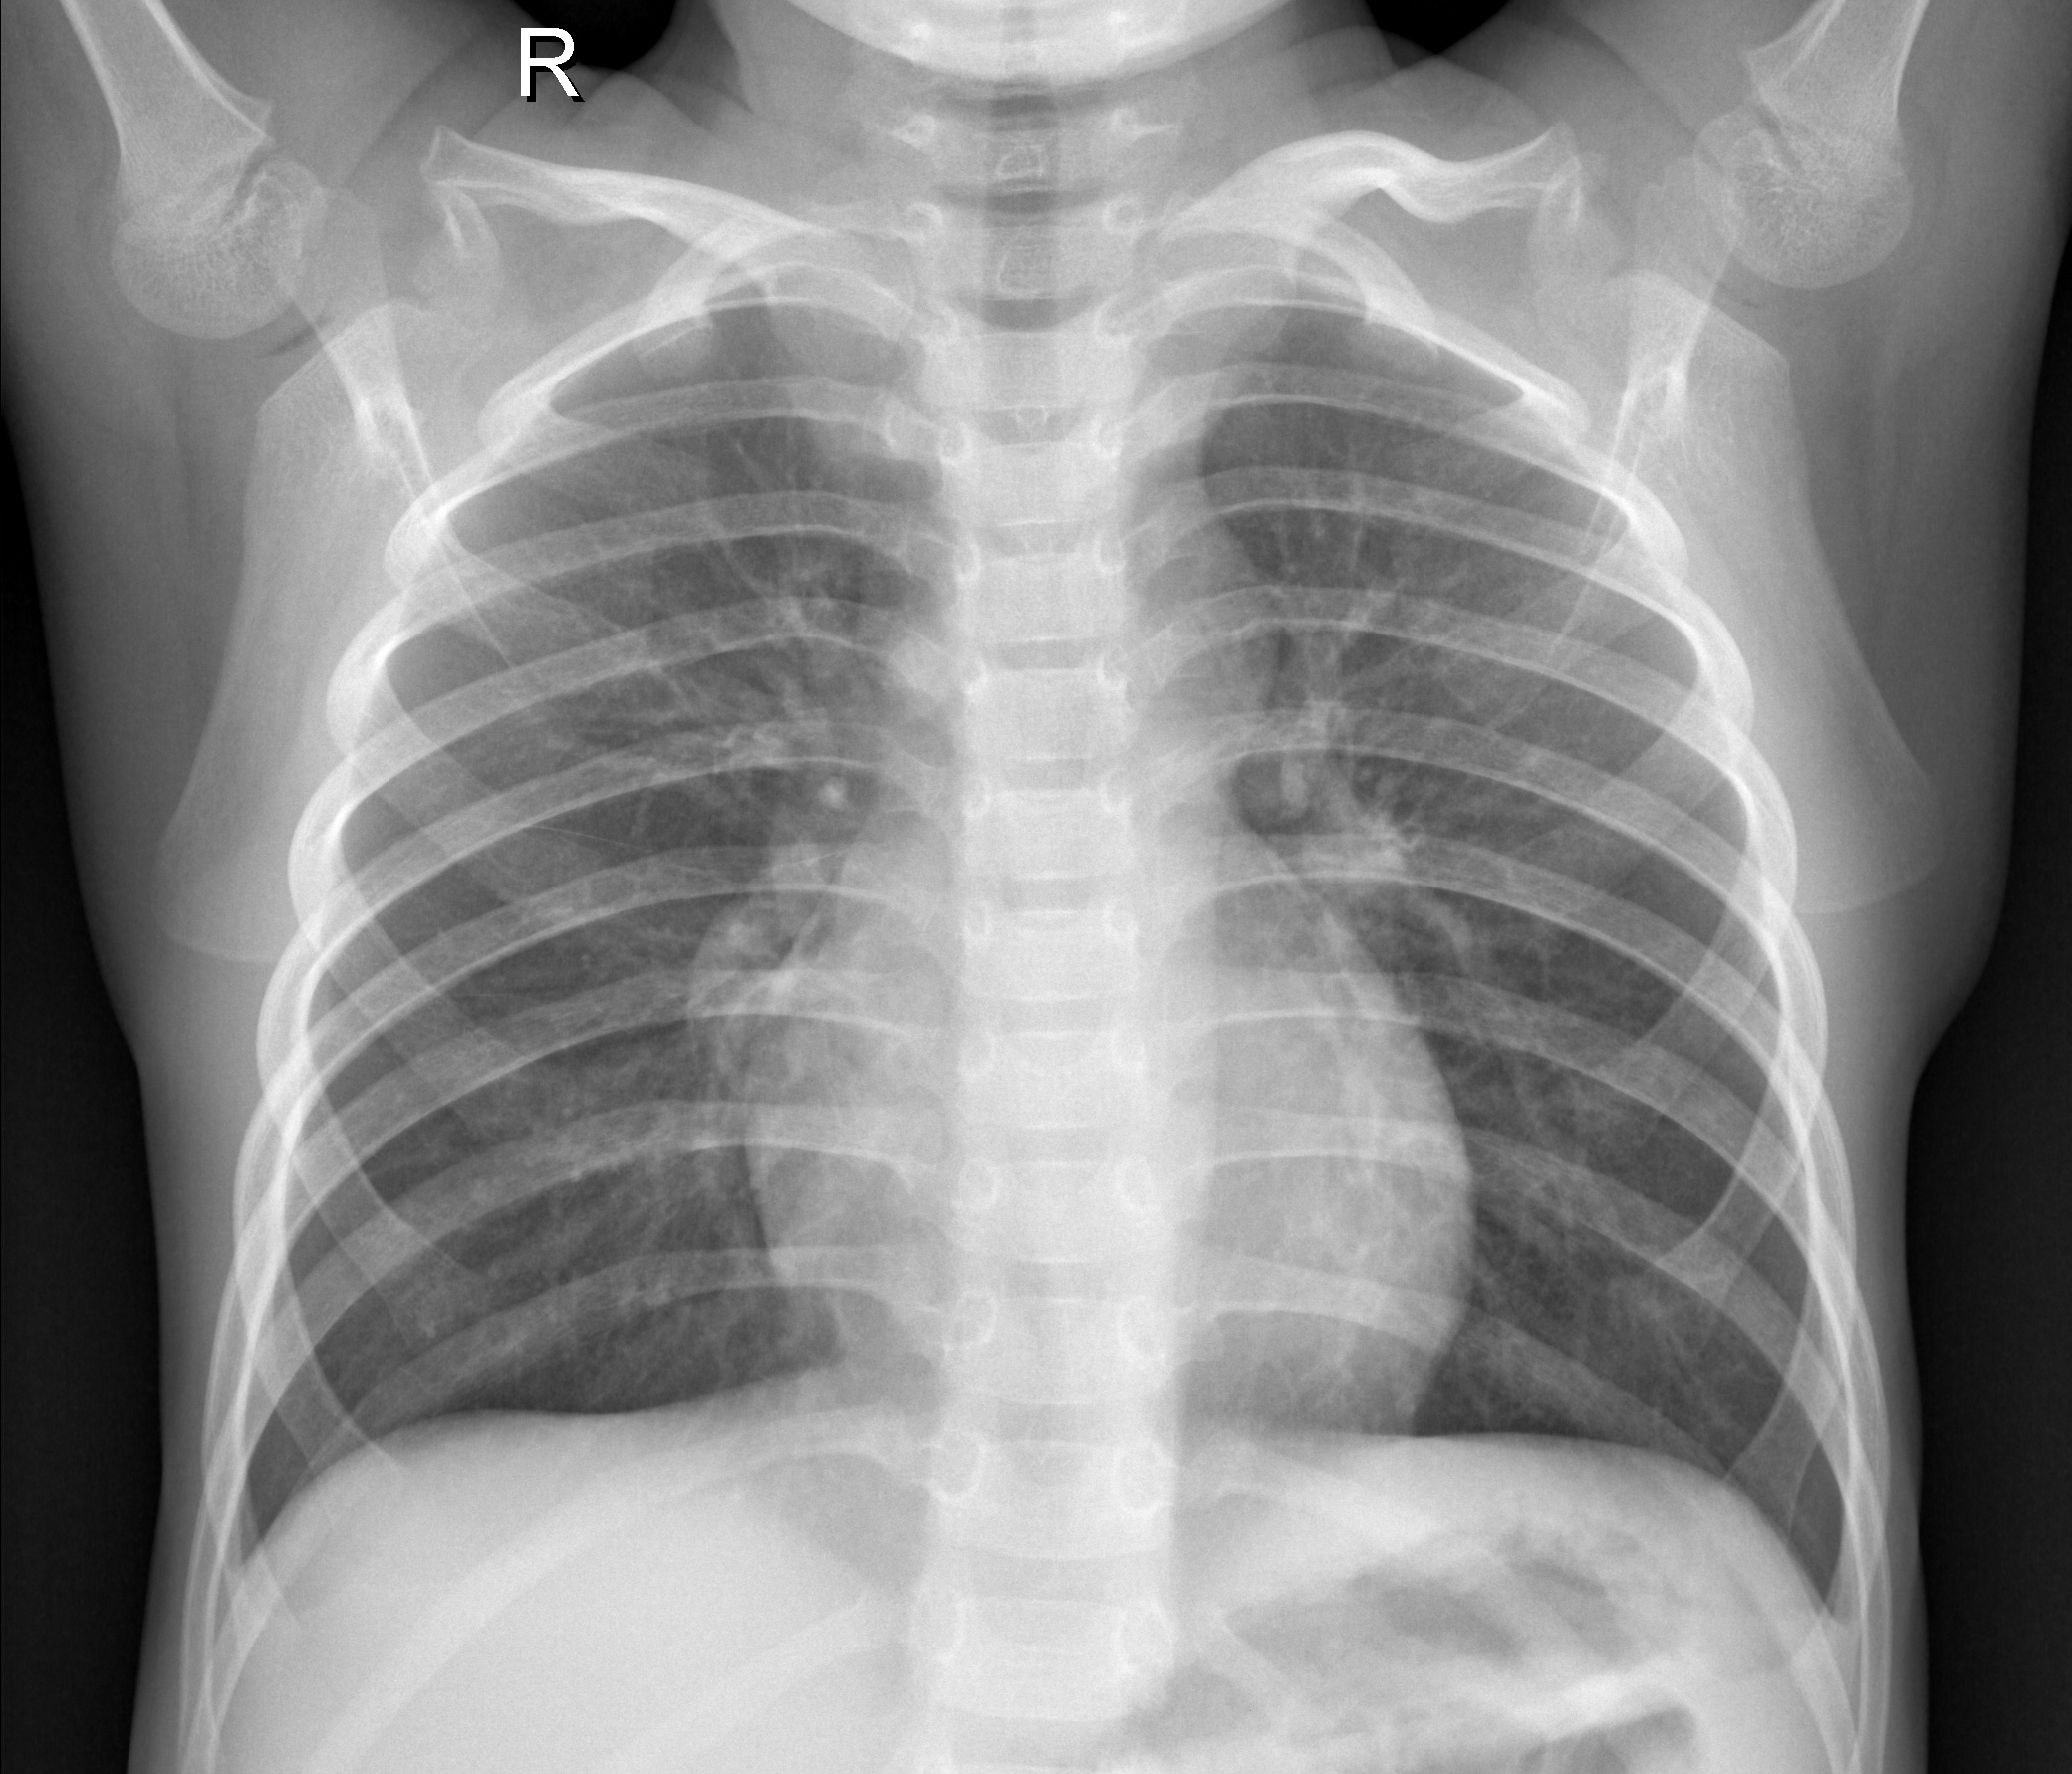
Diagnosis: NORMAL